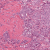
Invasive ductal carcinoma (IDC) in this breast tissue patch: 1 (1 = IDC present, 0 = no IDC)